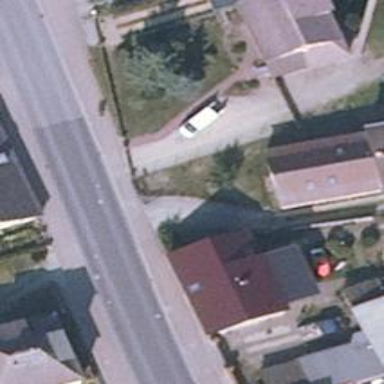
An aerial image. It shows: Sidewalk.